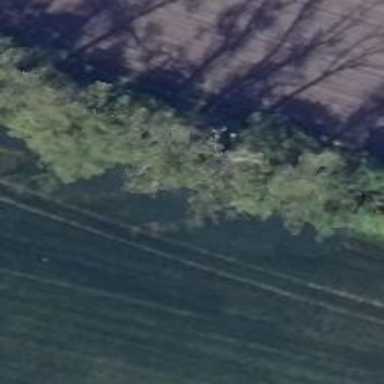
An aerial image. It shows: Row of trees in natural setting.